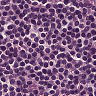
Metastatic tissue present: no